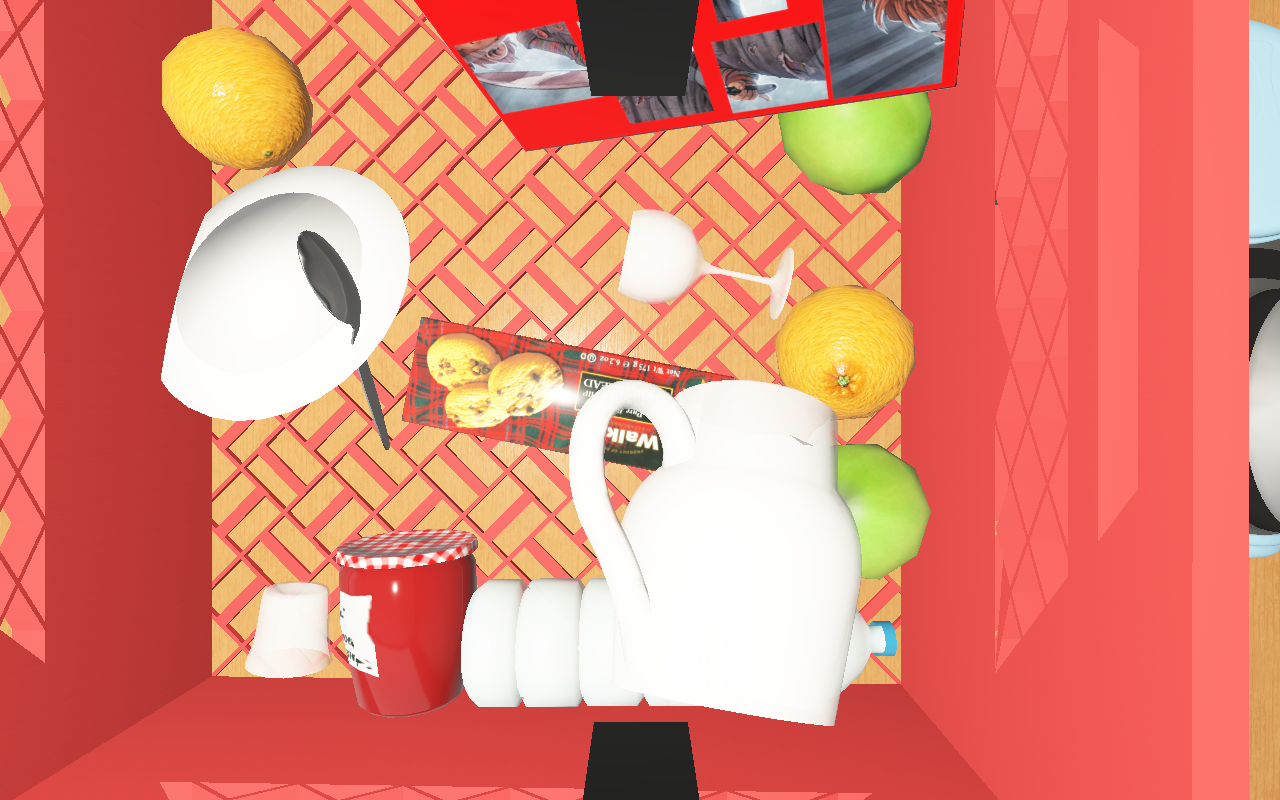
Objects in the scene:
carafe
water bottle
apple
orange
plate
glass
wineglass
cereal box
cereal box